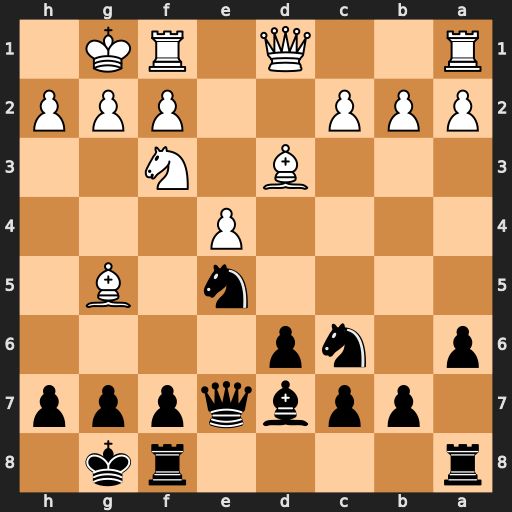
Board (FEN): r4rk1/1ppbqppp/p1np4/4n1B1/4P3/3B1N2/PPP2PPP/R2Q1RK1
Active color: b
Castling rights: -
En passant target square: -
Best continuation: Nxf3+ Qxf3 Qxg5